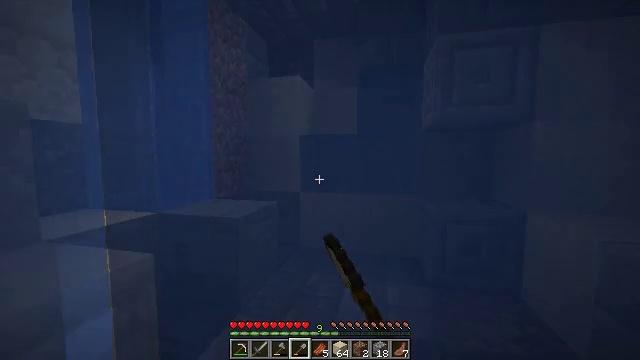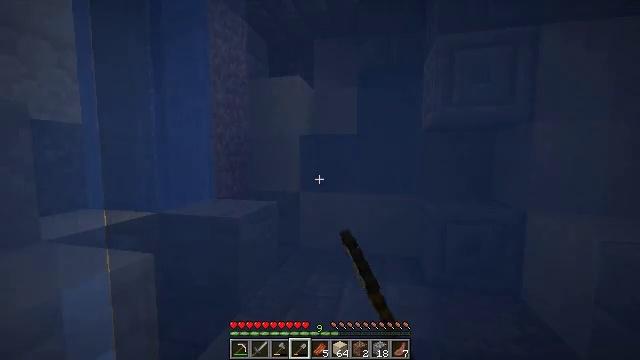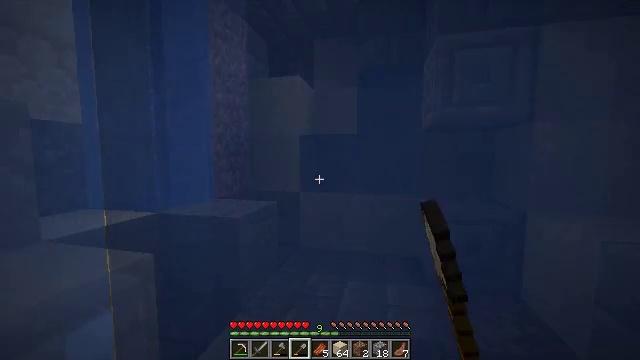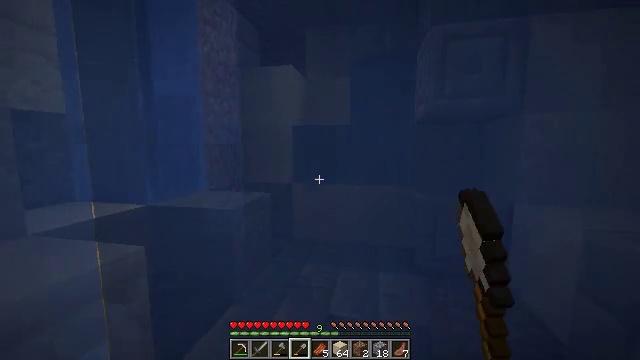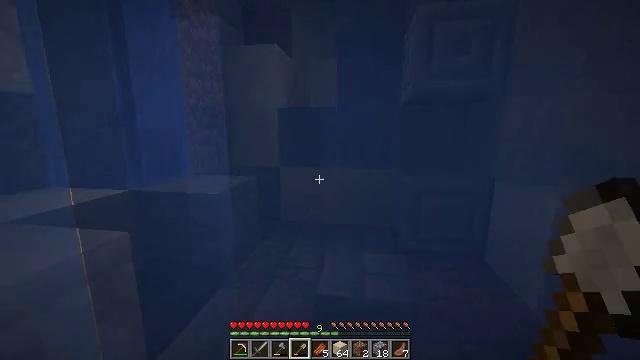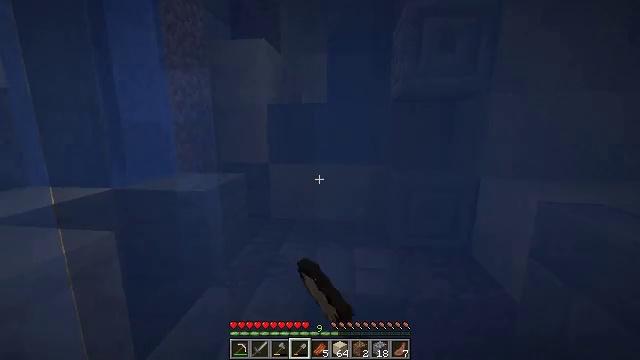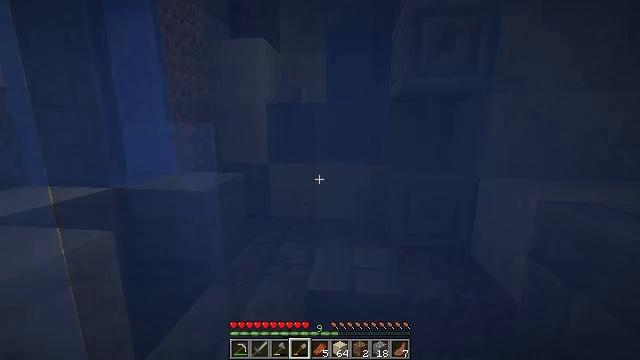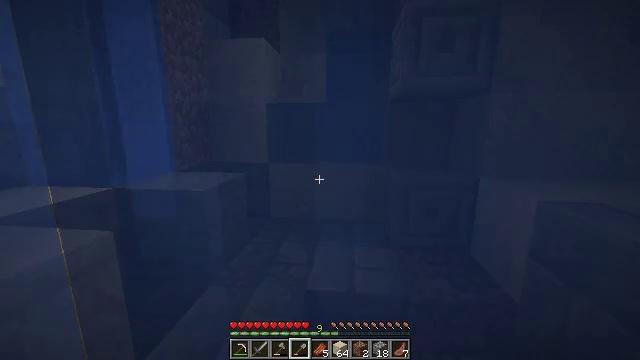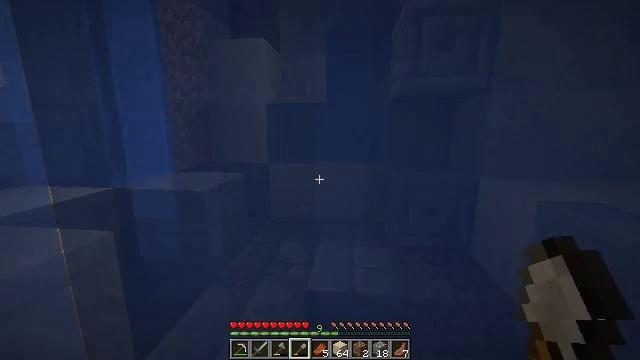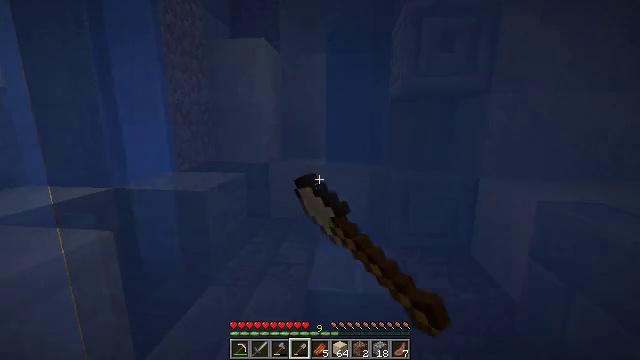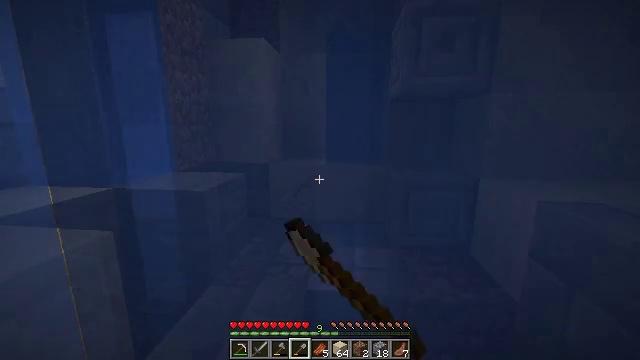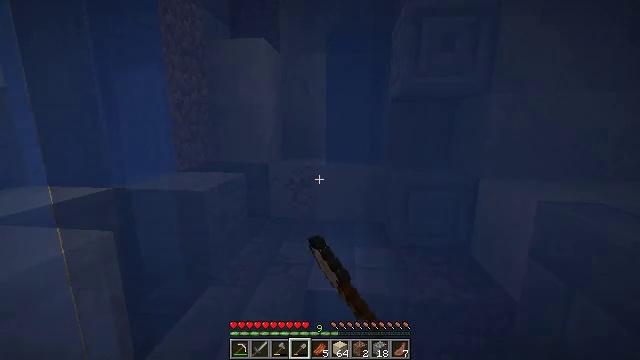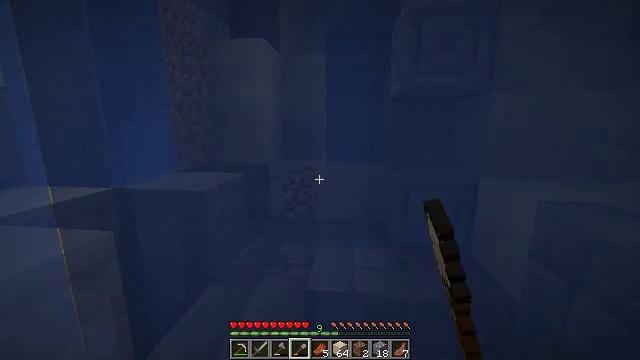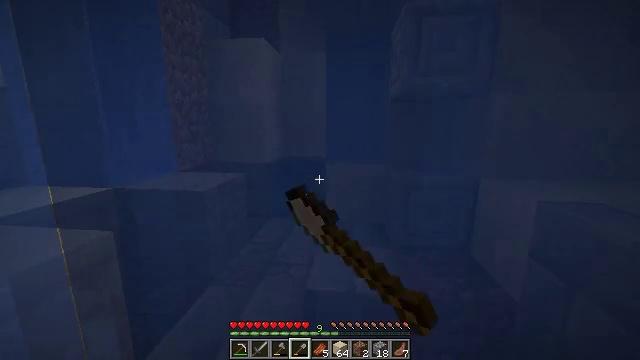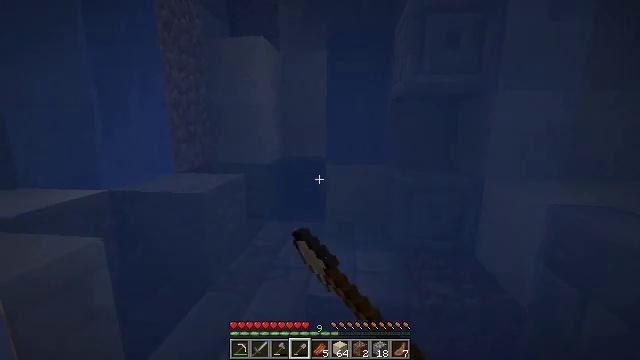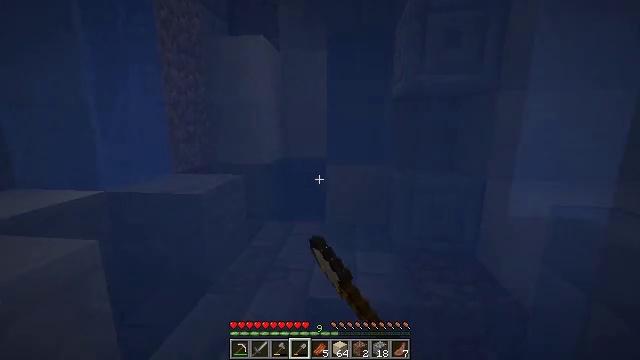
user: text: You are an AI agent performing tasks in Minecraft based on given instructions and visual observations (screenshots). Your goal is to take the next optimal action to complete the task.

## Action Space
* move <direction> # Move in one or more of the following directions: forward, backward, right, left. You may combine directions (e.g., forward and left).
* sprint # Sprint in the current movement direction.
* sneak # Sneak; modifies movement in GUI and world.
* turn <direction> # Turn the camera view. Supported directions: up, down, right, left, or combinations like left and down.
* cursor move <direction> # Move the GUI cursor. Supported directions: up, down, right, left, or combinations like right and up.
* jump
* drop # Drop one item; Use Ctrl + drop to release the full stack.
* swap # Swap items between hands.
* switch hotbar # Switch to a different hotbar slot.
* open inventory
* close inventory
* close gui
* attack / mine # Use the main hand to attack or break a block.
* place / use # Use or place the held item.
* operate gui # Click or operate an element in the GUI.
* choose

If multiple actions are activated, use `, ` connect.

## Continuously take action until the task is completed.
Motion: motion action
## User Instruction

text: Break the sand block.
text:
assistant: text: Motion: attack / mine
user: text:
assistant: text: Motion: attack / mine
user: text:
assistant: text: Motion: turn right and down, attack / mine
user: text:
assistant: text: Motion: turn right and down, attack / mine
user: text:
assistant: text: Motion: turn right, attack / mine
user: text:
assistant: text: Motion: attack / mine
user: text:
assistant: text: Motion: attack / mine
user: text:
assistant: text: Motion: attack / mine
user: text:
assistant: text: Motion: attack / mine
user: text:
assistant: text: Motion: attack / mine
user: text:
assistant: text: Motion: attack / mine
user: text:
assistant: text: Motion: attack / mine
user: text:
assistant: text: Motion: attack / mine
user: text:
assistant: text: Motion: move forward, attack / mine
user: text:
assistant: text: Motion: attack / mine
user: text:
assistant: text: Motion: attack / mine
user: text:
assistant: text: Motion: turn right and down, attack / mine
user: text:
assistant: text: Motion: turn right and down, attack / mine
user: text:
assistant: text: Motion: attack / mine
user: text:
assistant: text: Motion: attack / mine
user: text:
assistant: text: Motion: attack / mine
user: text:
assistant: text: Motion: attack / mine
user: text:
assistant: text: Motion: attack / mine
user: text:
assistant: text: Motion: attack / mine
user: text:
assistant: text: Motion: attack / mine
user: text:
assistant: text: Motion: attack / mine
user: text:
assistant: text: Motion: attack / mine
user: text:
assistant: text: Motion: attack / mine
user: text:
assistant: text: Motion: attack / mine
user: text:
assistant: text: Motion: attack / mine